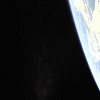
Label: space